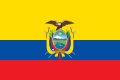
Flag of Ecuador